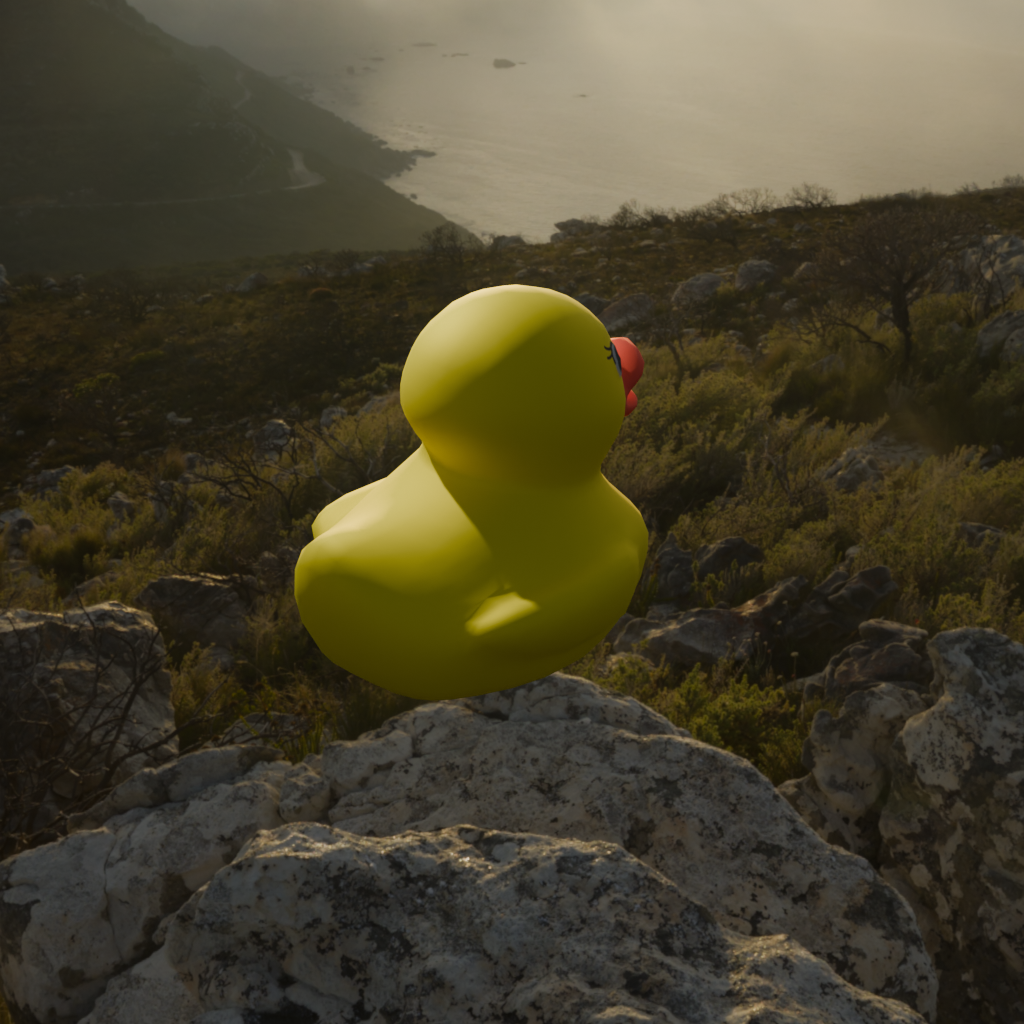
an image of a yellow rubber duck seen from <back_right> in a golden sunset over rocky mountains.